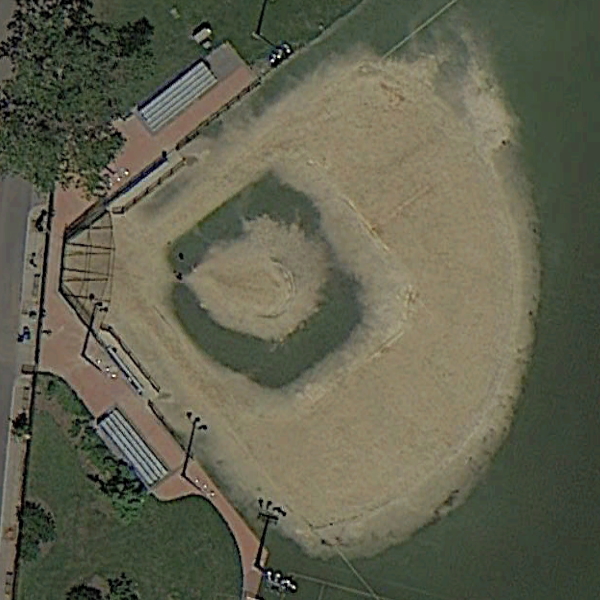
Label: BaseballField